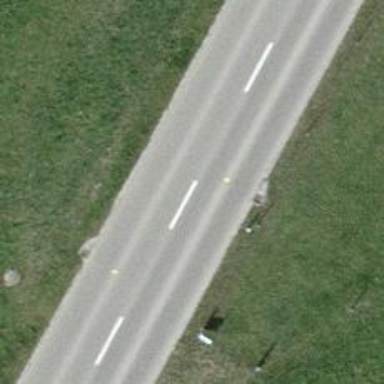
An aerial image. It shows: Asphalt road classified as primary highway.